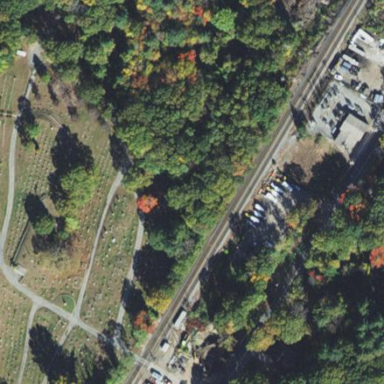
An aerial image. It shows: Cemetery.